Field crop: maize
Growth stage: 1
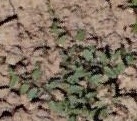
Species: convolvulus